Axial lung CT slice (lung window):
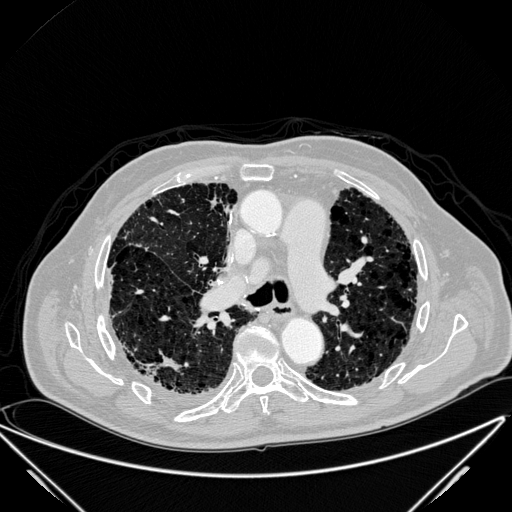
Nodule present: yes
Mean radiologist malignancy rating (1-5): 4.25